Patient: sex F, age 37
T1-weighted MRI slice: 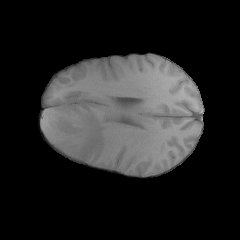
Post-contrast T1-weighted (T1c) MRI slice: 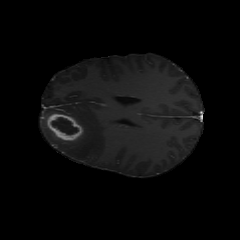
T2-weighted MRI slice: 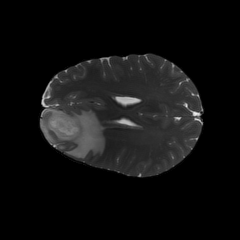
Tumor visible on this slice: yes
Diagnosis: Glioblastoma, IDH-wildtype
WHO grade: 4